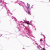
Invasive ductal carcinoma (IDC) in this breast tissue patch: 0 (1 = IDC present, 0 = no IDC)